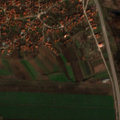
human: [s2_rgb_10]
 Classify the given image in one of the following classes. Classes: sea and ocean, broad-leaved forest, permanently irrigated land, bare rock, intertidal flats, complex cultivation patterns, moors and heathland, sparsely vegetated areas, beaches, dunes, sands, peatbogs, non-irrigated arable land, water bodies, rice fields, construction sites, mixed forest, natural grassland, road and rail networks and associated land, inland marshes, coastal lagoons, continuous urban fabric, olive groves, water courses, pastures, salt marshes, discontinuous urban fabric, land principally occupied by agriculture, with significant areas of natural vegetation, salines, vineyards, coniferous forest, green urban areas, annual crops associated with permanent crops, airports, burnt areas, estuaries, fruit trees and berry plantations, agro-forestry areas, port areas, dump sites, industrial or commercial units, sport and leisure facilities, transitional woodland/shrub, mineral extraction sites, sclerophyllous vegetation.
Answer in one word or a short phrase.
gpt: discontinuous urban fabric, non-irrigated arable land, complex cultivation patterns, land principally occupied by agriculture, with significant areas of natural vegetation